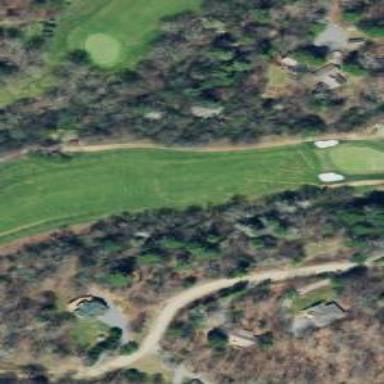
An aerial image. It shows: Grassy fairway on golf course.